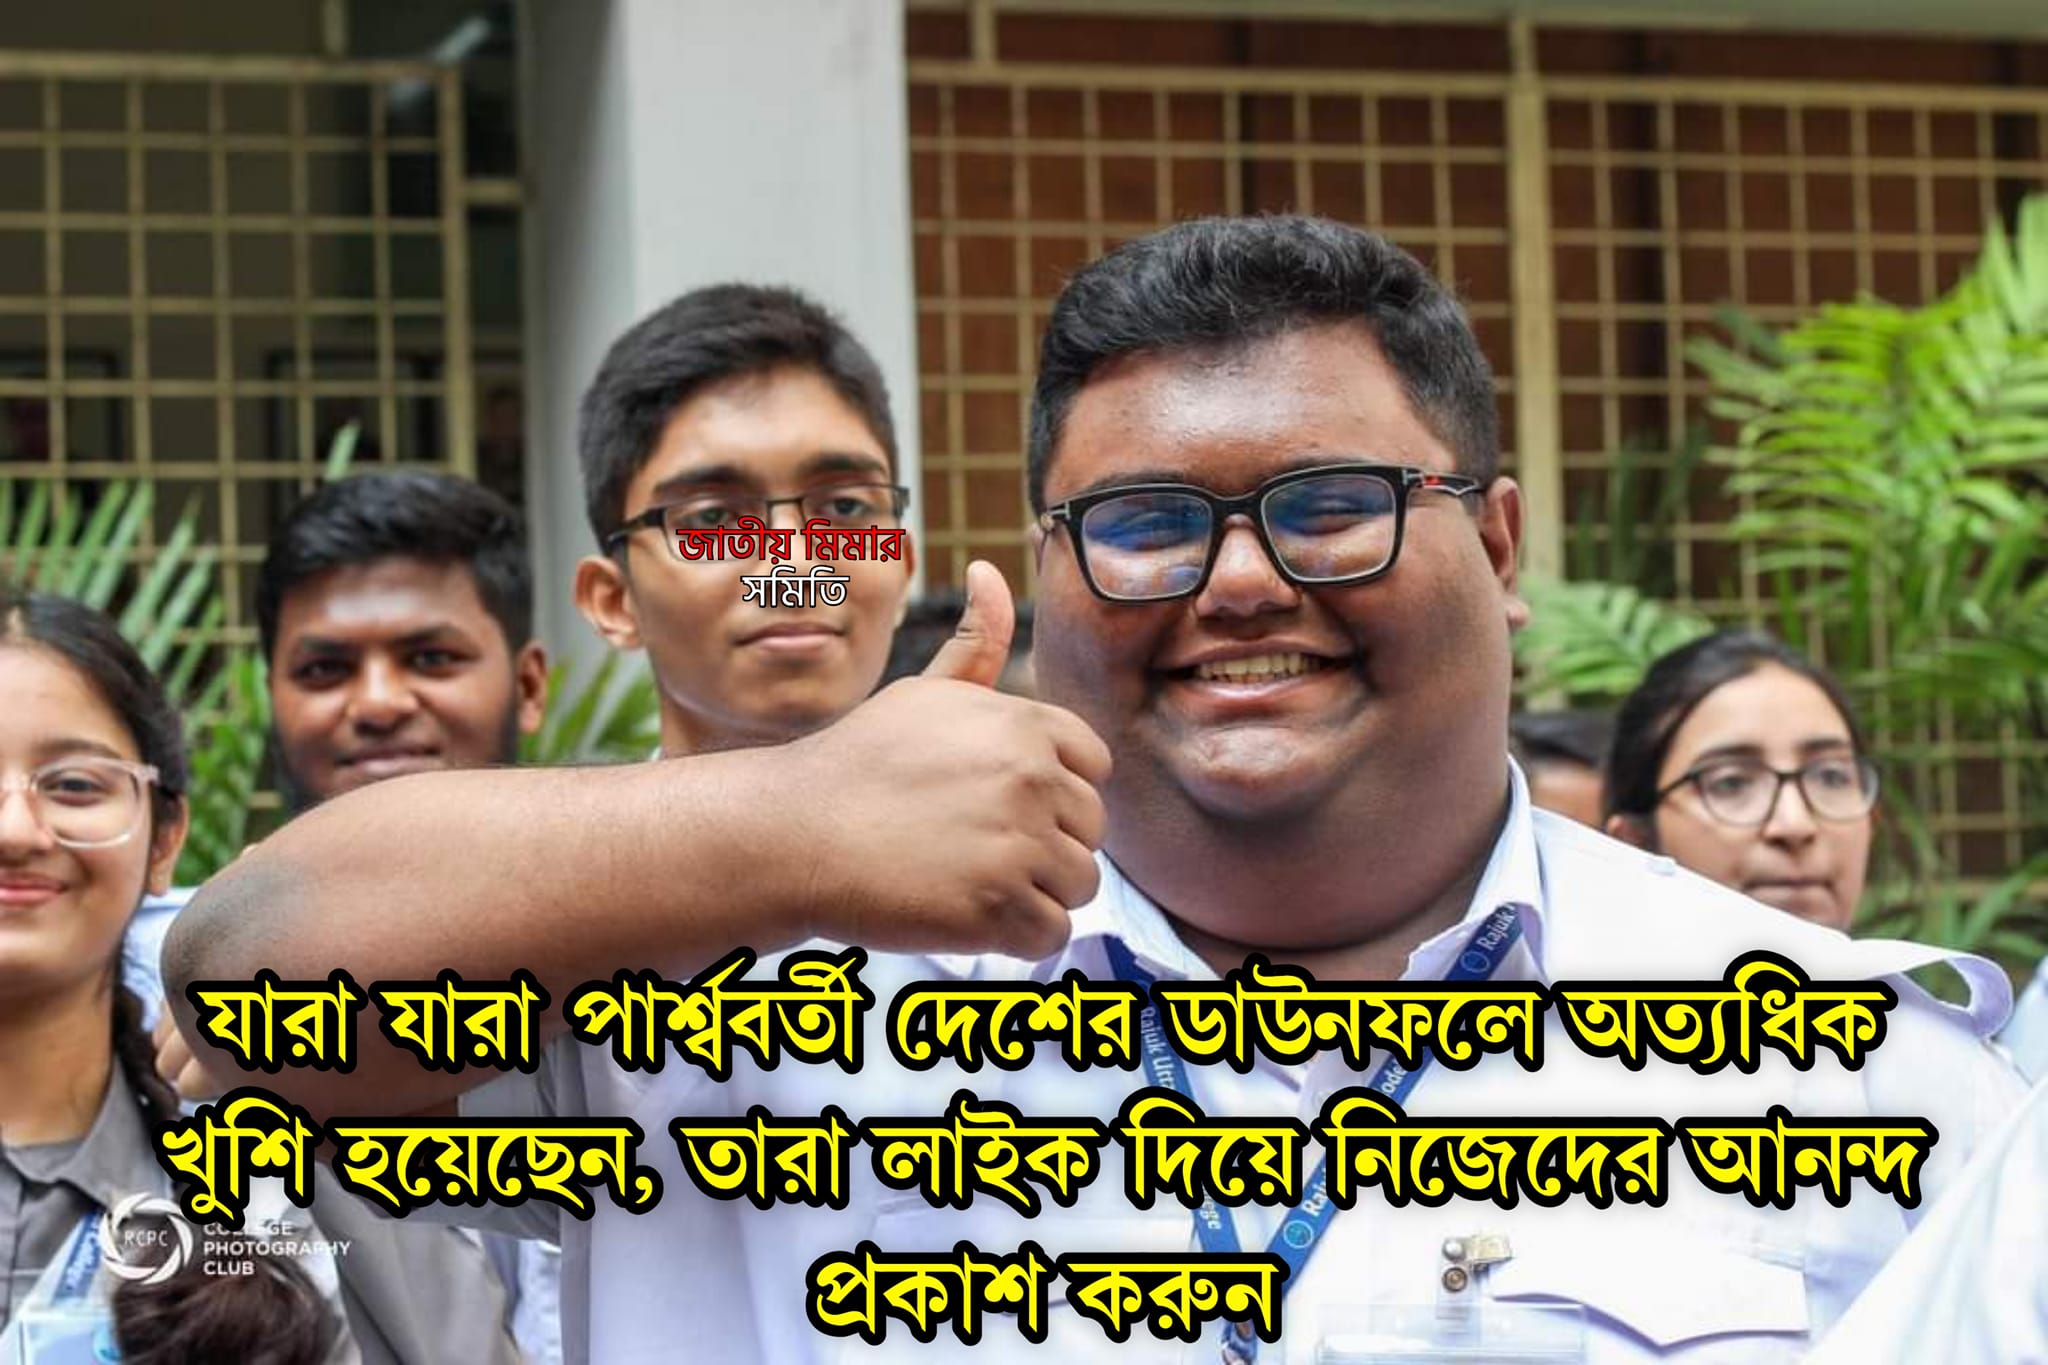
Text: যারা যারা পার্শ্ববর্তী দেশের ডাউনফলে অত্যাধিক খুশি হয়েছেন তারা লাইক দিয়ে নিজেদের আনন্দ প্রকাশ করুন
Label: Hate
Hate category: Political
Targeted group: Organization